Field crop: maize
Growth stage: 2
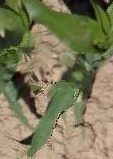
Species: maize